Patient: sex F, age 82
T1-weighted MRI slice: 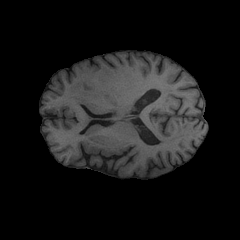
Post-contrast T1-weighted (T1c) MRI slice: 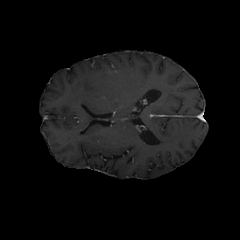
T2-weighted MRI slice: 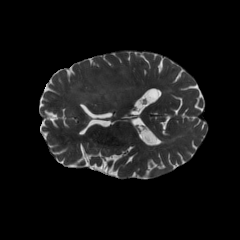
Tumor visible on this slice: yes
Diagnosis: Glioblastoma, IDH-wildtype
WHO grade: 4